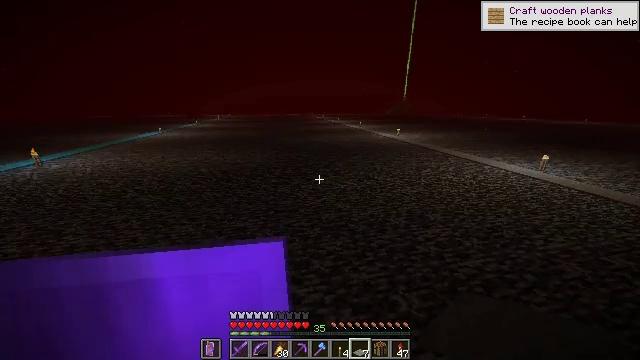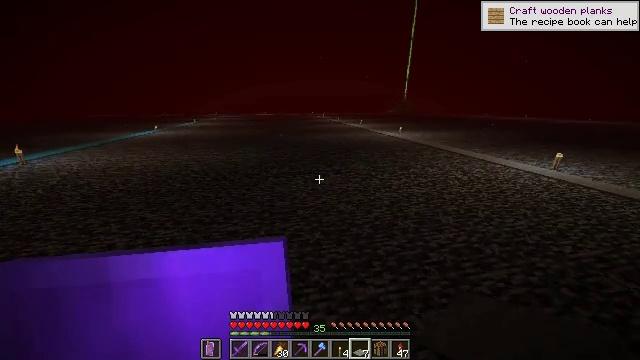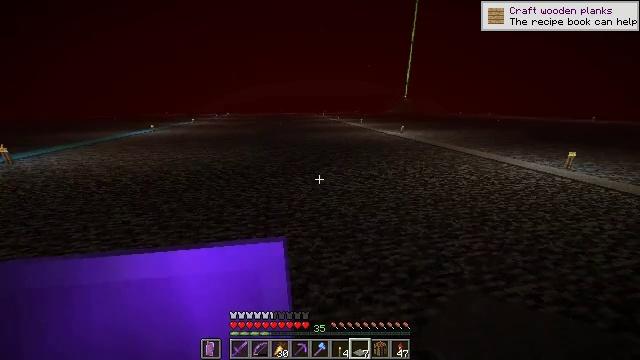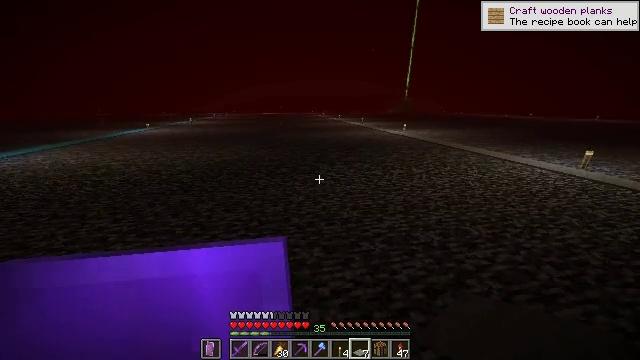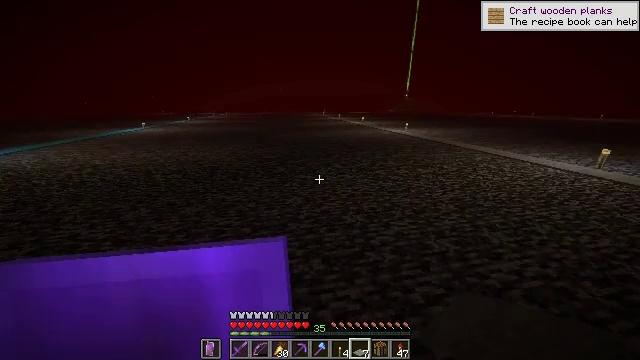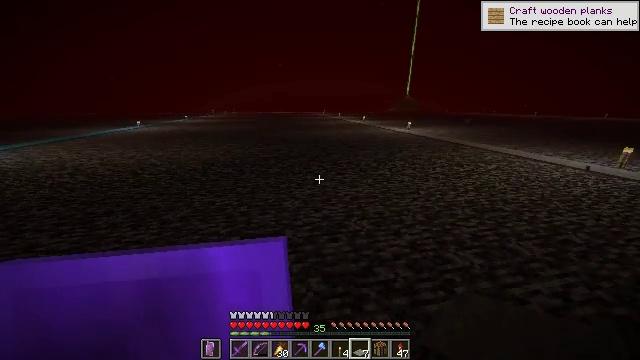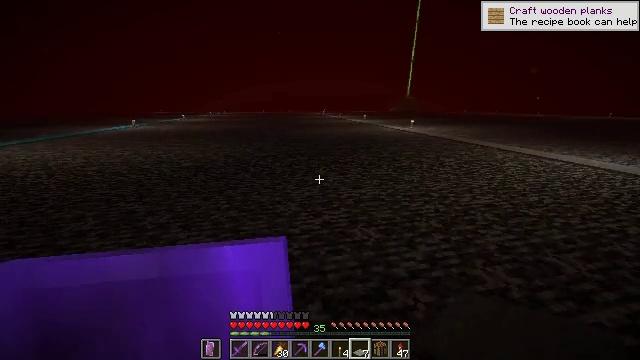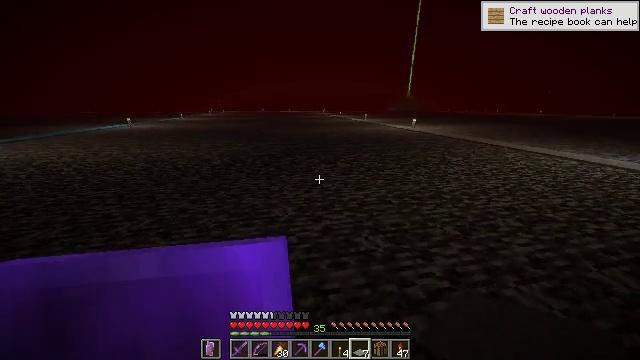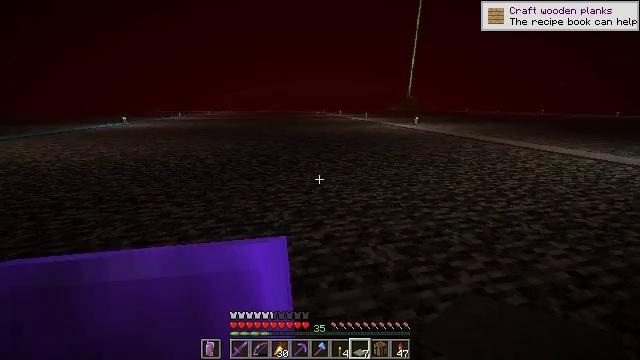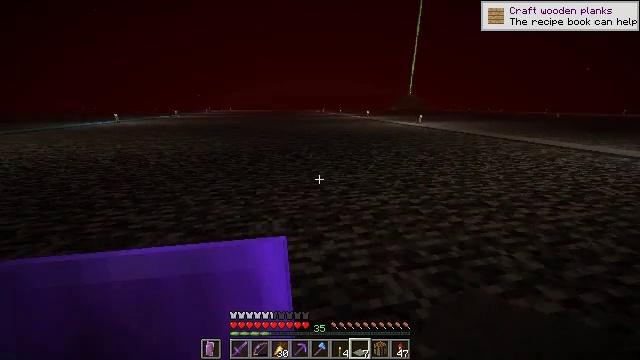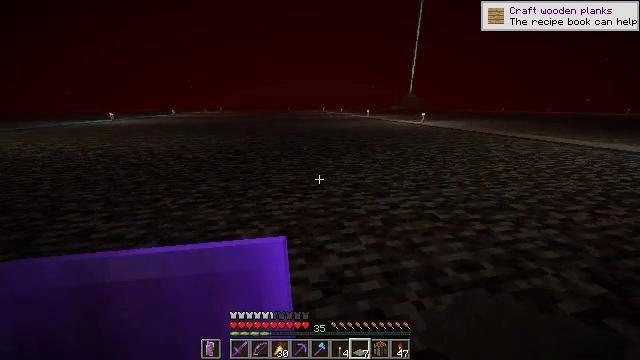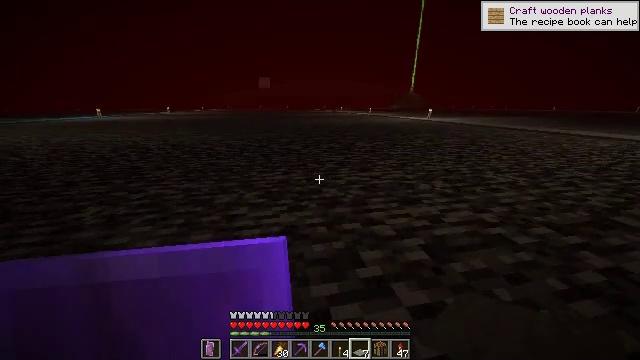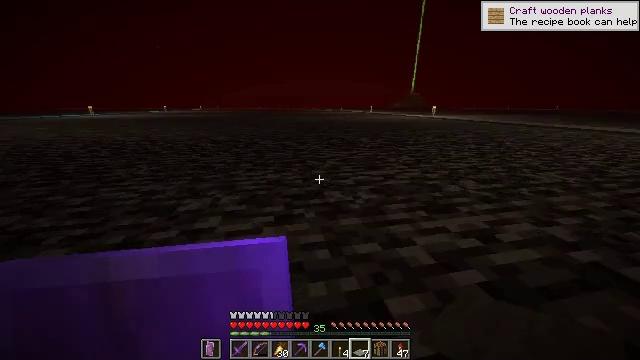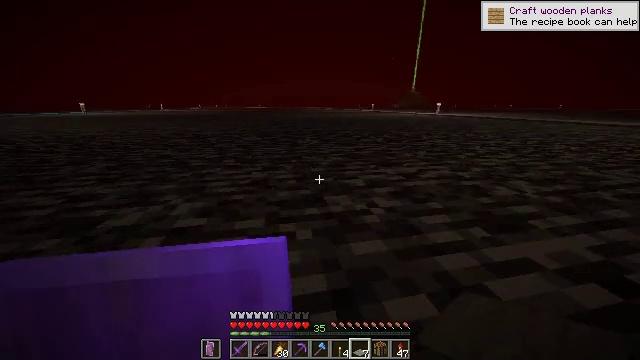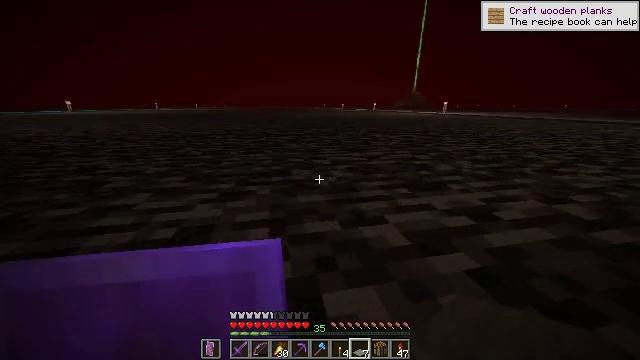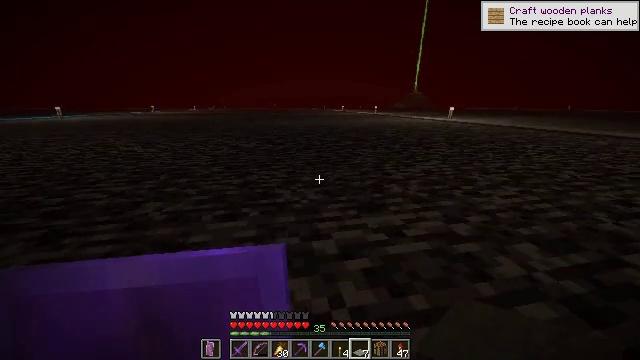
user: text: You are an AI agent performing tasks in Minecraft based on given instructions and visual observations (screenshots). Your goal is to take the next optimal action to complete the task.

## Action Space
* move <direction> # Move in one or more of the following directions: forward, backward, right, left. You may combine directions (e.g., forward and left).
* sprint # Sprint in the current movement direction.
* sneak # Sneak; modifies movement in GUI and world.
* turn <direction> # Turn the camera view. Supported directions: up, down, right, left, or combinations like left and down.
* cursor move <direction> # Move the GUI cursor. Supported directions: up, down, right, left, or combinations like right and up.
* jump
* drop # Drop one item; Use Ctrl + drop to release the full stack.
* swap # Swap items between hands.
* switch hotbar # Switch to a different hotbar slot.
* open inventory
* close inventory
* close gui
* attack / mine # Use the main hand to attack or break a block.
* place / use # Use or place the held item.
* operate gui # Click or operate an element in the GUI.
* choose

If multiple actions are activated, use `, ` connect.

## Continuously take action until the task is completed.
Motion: motion action
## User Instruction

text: Gather the yellow carpet.
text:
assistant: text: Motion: move forward, sprint, jump
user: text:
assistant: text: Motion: move forward, sprint, jump
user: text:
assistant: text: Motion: move forward, sprint, jump
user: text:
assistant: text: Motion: move forward, sprint, jump
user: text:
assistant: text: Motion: move forward, sprint
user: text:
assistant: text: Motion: move forward, sprint
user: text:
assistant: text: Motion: move forward, sprint
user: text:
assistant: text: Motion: move forward, sprint
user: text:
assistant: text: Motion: move forward, sprint
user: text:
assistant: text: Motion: move forward, sprint, jump
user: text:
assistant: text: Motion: move forward, sprint, jump
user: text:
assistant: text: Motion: move forward, sprint, jump
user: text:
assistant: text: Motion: move forward, sprint, jump
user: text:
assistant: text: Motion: move forward, sprint, jump
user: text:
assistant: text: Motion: move forward, sprint, jump
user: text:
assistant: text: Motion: move forward, sprint, jump
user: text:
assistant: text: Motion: move forward, sprint, jump
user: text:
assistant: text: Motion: move forward, sprint
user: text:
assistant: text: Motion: move forward, sprint
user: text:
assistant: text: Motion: move forward, sprint
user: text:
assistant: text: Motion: move forward, sprint
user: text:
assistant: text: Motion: move forward, sprint
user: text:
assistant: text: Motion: move forward, sprint, jump
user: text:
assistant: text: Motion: move forward, sprint, jump
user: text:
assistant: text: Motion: move forward, sprint, jump
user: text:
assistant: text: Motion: move forward, sprint, jump
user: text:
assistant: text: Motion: move forward, sprint, jump
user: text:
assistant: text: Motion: move forward, sprint, jump
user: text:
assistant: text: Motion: move forward, sprint, jump
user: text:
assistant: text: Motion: move forward, sprint, jump